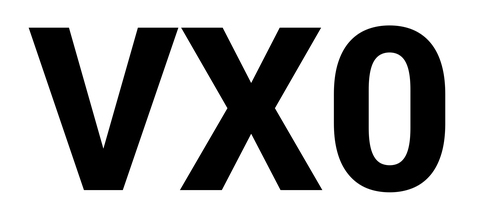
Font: Roboto_ExtraBold